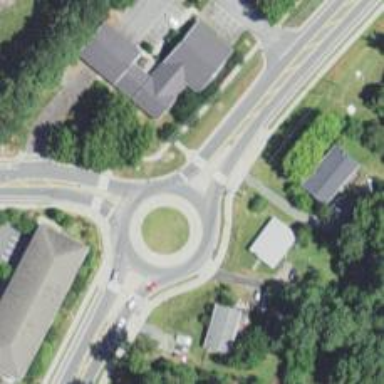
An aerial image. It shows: Secondary road with asphalt surface leading to roundabout.